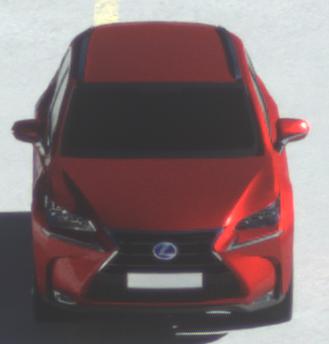
Make: Lexus
Model: NX 300h
Detailed model: NX (AZ1)
Model produced from: 2017/11
Model produced until: 2018/08
Doors: 5
Color: red
Road condition: dry road
Daytime: morning or afternoon
Contrast: high contrast